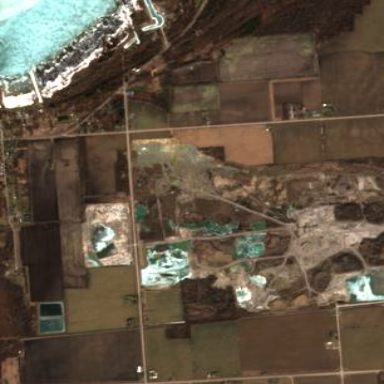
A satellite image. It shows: Quarry mine extracting aggregate resources.